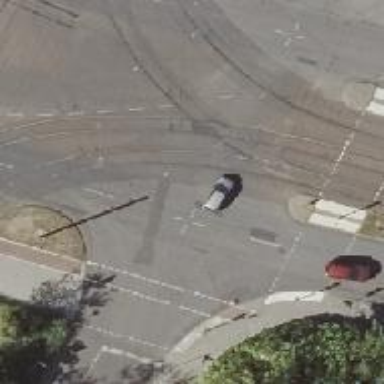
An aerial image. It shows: Railway crossing.